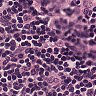
Metastatic tissue present: no